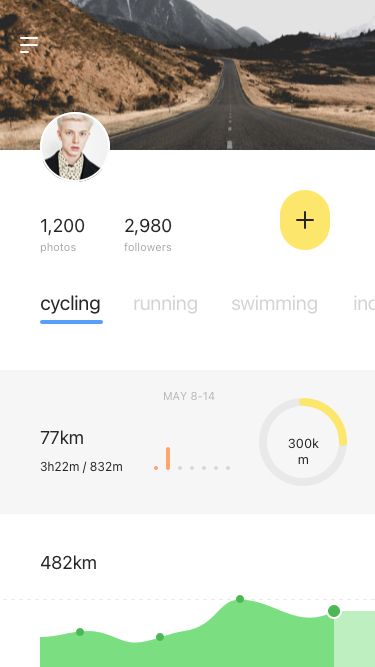
Text in this UI design:
2,980
1,200
followers
photos
cycling
running
swimming
indor
300km
May 8-14
77km
3h22m / 832m
482km